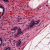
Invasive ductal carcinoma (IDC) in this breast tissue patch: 0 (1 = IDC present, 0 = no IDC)